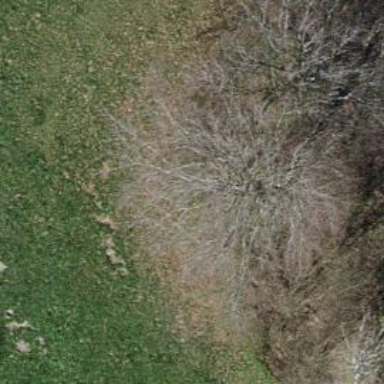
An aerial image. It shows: Single tag "natural: tree."